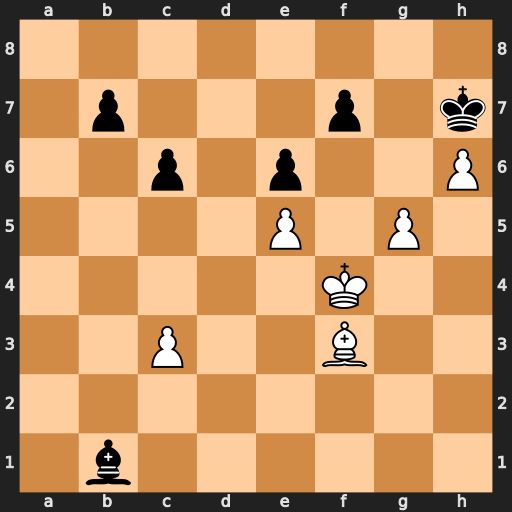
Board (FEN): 8/1p3p1k/2p1p2P/4P1P1/5K2/2P2B2/8/1b6
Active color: w
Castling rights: -
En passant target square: -
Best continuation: c4 Bd3 c5